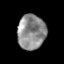
Tissue: prostate
Cell type: T cells
Senescence score: 0.3312
Nuclear area (px): 951
Mean DAPI intensity: 141.228